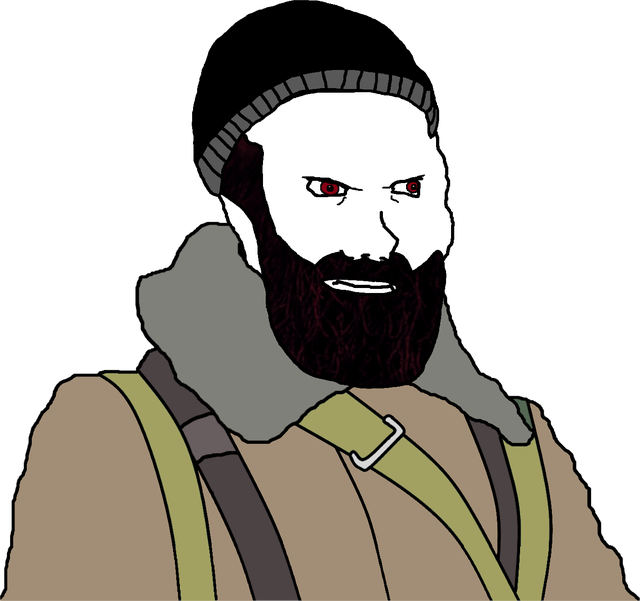
Label: 5_Oomer